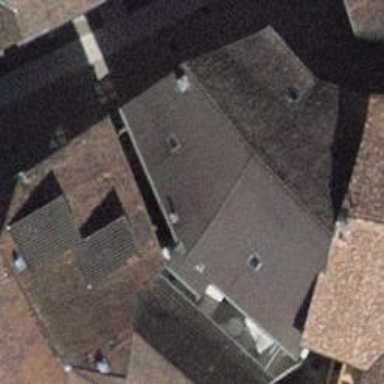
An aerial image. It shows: Building with tile roof.